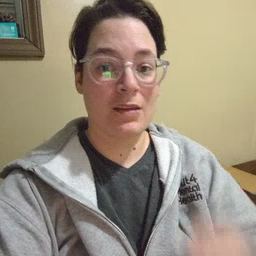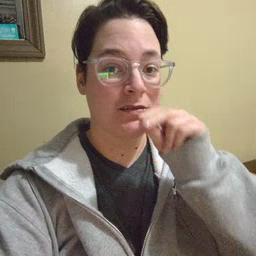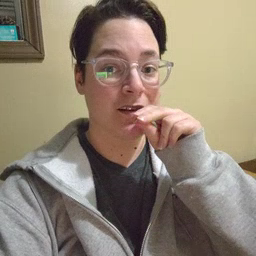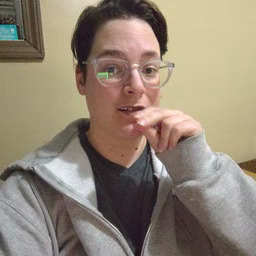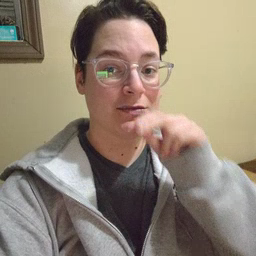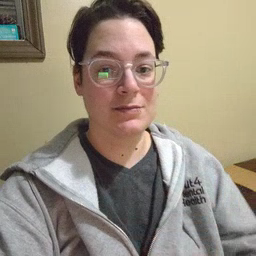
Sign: duck